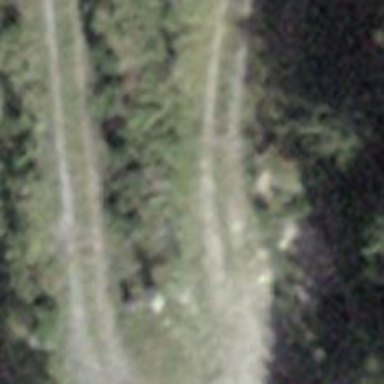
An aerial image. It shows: Gravel track with grade 3 tracktype.